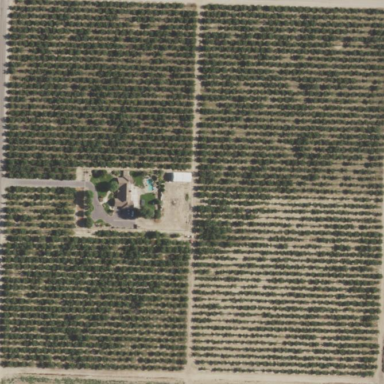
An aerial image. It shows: Orchard filled with almond trees.